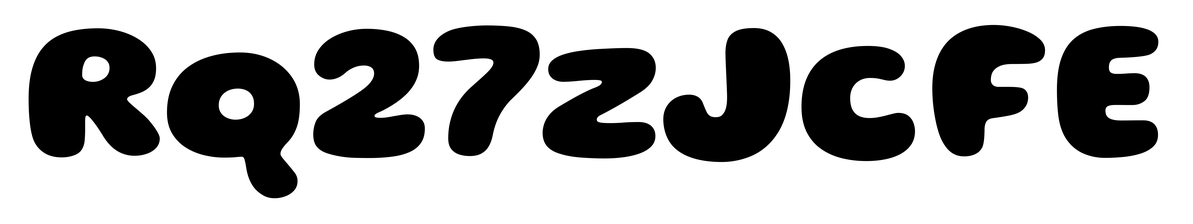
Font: Gluten_ExtraBold